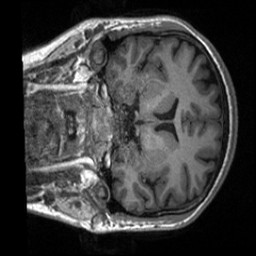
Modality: T1w
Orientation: coronal
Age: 21
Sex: female
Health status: healthy
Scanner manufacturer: siemens
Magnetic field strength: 3 T
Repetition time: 2 s
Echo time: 0.00232 s